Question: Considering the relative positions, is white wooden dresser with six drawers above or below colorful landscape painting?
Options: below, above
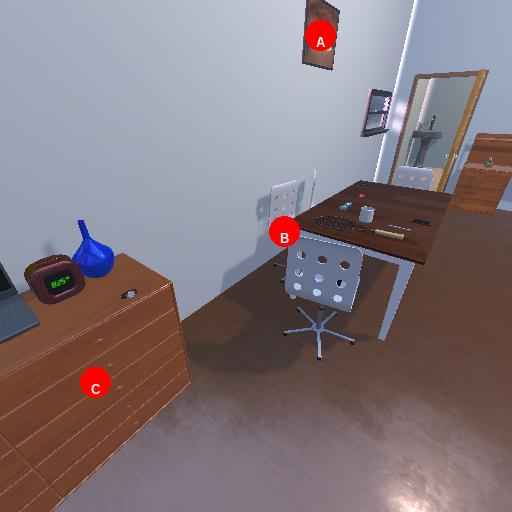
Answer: below